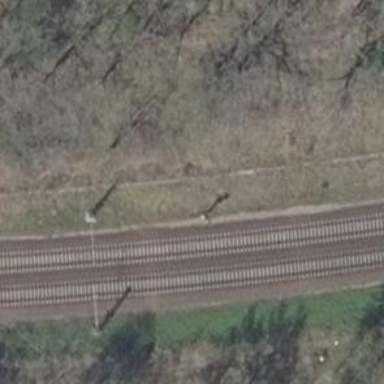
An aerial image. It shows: Railway signal.